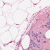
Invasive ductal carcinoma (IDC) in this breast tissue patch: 1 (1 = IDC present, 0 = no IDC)